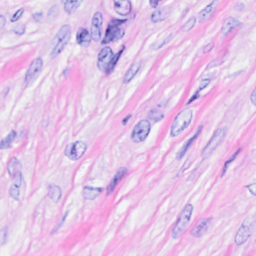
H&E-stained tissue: Breast